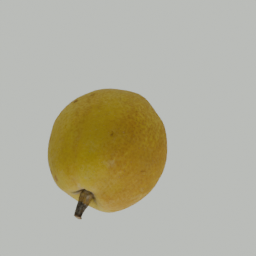
Label: nature